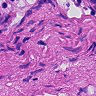
Metastatic tissue present: no